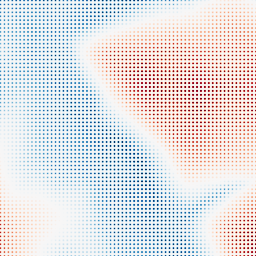
Category: multiscale
Decomposition family: dog
Decomposition parameters: sigma_low: 3
sigma_high: 100
Upsampling method: sinc_blackman
Upsampling parameters: scale: 8
kernel_size: 4
Upsampling scale: 8